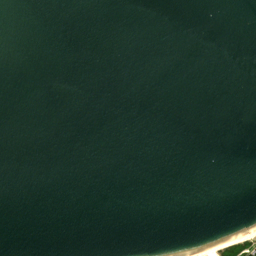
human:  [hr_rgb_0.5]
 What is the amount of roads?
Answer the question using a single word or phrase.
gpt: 11

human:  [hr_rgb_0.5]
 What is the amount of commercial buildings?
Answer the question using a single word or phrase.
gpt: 0

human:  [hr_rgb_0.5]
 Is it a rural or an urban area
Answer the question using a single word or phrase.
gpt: rural

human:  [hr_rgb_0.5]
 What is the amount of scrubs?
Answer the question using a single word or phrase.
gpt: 4

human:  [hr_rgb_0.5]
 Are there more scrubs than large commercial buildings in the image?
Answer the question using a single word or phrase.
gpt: yes

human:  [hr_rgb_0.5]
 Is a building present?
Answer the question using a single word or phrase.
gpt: yes

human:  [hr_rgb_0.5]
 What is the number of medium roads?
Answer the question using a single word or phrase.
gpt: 0

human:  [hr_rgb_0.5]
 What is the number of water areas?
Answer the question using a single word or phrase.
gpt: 3

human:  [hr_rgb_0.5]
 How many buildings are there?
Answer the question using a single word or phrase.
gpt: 10

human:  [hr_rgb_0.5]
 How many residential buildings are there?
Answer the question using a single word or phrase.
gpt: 10

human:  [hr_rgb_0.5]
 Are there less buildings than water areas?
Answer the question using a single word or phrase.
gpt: no

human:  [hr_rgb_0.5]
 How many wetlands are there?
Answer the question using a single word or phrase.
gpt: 1

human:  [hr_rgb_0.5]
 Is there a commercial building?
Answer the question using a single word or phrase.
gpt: no

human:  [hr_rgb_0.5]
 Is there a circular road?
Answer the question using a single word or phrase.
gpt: no

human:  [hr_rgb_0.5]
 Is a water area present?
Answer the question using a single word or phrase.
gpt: yes

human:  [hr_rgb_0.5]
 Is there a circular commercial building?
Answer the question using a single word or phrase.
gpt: no

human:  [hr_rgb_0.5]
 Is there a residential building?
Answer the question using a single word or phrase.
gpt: yes

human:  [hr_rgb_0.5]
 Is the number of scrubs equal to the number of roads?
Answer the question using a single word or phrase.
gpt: no

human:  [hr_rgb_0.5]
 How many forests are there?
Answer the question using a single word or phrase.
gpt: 3

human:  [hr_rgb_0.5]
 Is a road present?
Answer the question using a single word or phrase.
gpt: yes

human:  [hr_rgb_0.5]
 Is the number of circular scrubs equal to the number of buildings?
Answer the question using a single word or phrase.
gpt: no

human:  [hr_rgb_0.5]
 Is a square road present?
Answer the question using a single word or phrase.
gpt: no

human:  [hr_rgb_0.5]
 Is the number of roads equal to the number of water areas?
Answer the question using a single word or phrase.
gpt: no

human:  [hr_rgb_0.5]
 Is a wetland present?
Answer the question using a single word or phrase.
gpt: yes

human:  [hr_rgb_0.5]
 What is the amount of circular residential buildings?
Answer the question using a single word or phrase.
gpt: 0

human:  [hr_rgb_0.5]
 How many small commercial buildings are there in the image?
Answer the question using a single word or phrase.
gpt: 0

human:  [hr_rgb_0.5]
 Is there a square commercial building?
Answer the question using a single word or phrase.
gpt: no

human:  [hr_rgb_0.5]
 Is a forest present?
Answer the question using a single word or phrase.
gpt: yes

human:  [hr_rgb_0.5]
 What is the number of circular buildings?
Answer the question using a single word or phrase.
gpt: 0

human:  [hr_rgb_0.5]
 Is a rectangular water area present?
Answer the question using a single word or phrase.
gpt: no

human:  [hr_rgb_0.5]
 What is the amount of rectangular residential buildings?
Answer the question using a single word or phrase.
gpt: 8

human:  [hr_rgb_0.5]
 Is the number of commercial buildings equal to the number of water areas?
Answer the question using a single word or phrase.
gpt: no

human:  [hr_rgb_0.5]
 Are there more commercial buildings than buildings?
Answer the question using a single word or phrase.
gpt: no

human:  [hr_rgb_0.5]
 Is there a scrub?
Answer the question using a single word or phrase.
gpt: yes

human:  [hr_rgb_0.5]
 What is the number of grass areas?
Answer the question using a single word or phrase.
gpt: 1

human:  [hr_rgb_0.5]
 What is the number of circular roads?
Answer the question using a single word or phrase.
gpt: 0

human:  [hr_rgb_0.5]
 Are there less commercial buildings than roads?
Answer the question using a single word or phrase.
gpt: yes

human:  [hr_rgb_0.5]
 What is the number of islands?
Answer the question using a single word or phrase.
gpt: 1

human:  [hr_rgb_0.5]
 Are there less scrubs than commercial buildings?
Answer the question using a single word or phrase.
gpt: no

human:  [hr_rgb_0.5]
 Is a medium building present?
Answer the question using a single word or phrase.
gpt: no

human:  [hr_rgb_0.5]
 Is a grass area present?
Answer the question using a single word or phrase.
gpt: yes

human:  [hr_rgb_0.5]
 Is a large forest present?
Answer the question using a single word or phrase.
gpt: yes

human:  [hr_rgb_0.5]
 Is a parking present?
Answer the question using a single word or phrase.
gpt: yes

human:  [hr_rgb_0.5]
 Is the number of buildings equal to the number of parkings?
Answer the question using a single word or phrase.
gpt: no

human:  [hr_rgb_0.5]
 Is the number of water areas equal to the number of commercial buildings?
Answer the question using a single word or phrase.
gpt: no

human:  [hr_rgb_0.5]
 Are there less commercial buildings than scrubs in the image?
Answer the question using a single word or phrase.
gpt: yes

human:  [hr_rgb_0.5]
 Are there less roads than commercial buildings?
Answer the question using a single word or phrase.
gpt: no

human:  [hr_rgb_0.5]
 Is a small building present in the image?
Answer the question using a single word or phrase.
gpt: yes

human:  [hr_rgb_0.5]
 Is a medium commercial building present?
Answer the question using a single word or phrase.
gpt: no

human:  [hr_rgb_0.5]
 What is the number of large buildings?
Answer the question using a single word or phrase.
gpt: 0

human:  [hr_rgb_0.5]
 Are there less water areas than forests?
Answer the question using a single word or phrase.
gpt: no

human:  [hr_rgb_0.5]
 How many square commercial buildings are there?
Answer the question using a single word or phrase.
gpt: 0

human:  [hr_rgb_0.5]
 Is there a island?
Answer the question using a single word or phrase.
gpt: yes

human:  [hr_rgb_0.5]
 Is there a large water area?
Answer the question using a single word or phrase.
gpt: yes

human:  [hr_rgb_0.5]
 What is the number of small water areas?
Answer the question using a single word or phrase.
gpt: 0

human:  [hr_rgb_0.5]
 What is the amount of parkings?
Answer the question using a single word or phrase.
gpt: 1

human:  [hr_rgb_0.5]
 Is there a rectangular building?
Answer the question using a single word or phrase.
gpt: yes

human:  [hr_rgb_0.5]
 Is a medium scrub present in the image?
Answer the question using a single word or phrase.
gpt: yes

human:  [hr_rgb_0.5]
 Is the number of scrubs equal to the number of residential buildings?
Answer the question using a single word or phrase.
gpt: no

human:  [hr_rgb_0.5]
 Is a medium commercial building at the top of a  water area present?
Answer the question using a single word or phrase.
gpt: no

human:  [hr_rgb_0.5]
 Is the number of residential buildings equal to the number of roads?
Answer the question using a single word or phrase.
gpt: no

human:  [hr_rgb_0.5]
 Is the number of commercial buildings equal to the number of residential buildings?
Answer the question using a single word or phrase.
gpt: no

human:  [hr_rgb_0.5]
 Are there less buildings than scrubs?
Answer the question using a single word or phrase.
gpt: no

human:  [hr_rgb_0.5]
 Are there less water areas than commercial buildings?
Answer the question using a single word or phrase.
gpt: no